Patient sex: M
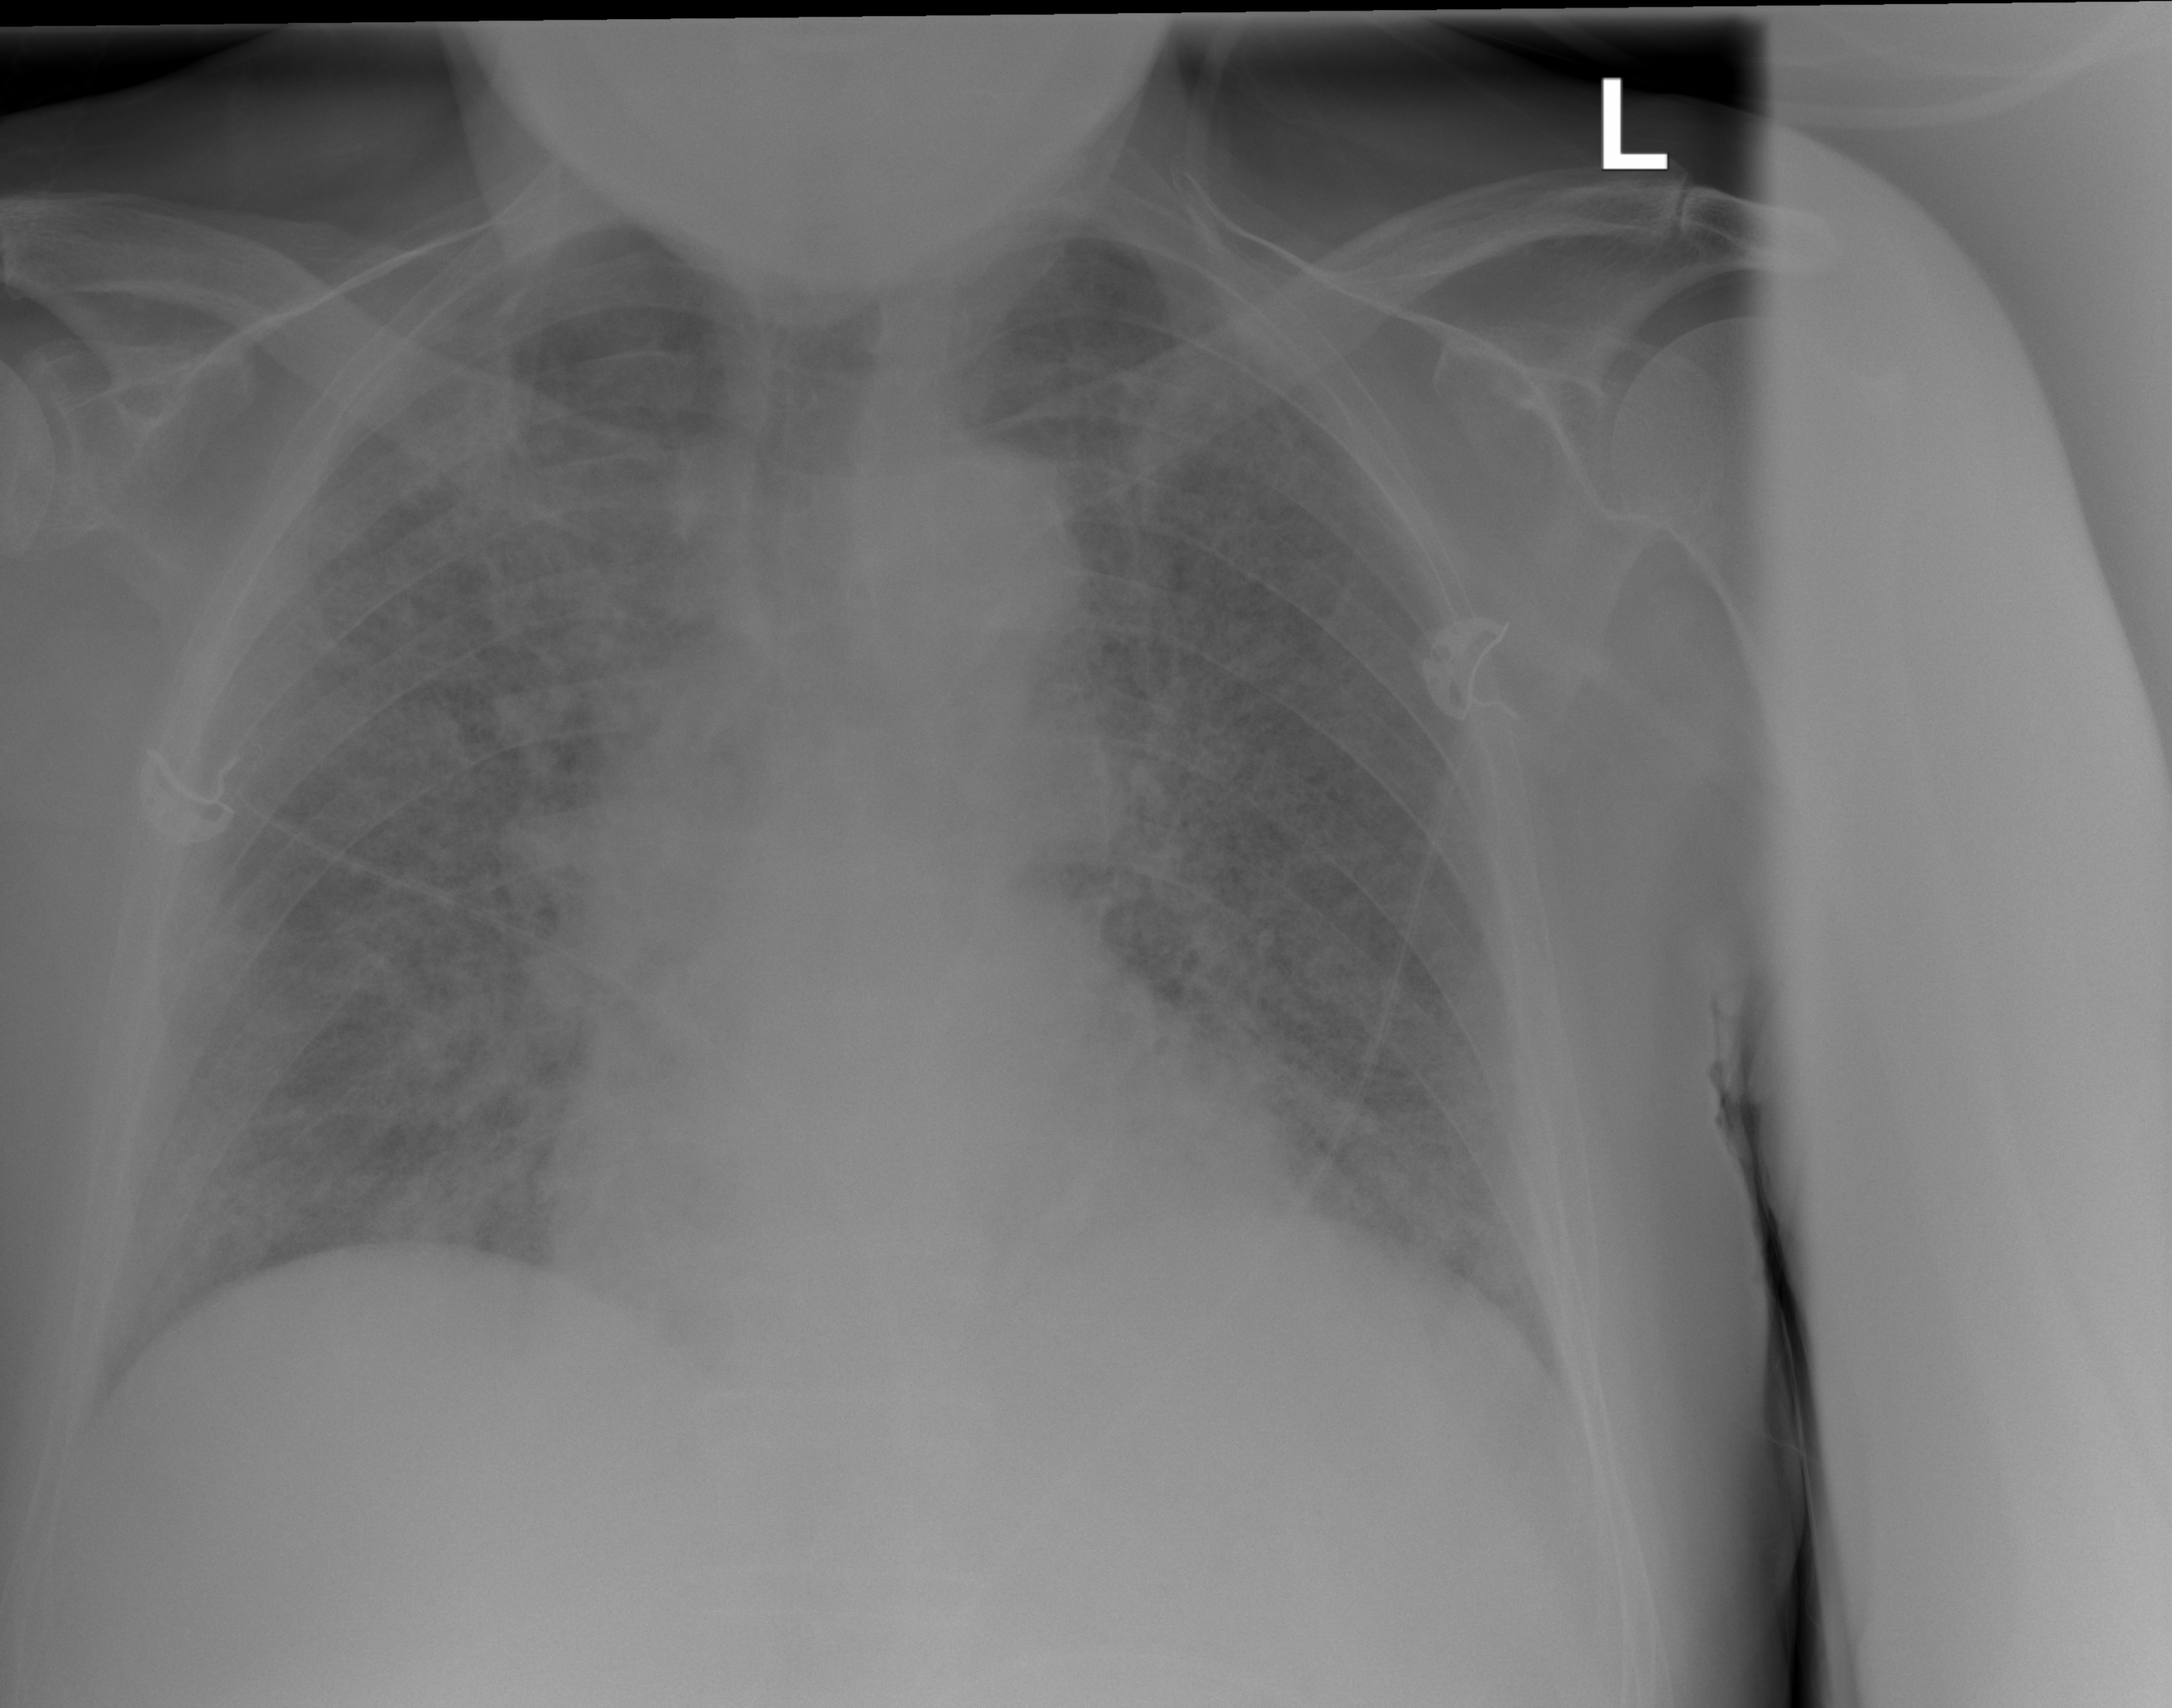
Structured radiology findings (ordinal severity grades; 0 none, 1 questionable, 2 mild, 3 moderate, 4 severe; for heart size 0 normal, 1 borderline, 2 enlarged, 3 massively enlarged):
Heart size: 0
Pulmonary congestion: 0
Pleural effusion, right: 0
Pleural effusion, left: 0
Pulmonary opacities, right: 2
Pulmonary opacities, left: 2
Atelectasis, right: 2
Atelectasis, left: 2